【题型】选择题　【知识点】函数　【难度】easy
已知$0 < m < n < 1$，则指数函数\textcircled{1}$y = m^x$，\textcircled{2}$y = n^x$的图象为（  ）

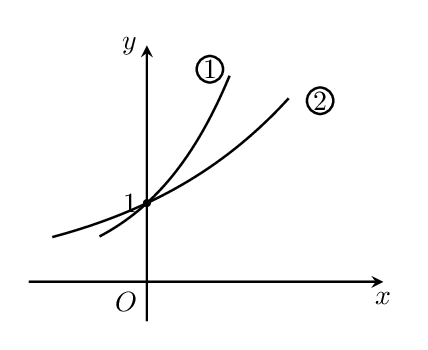
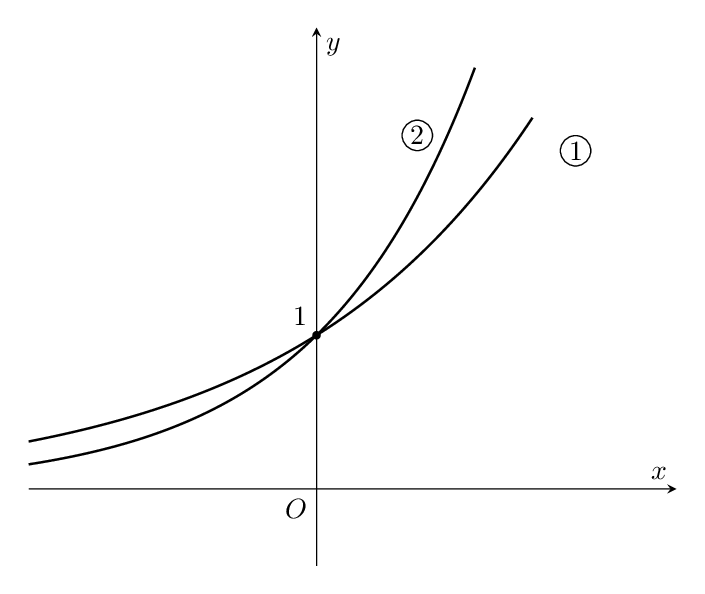
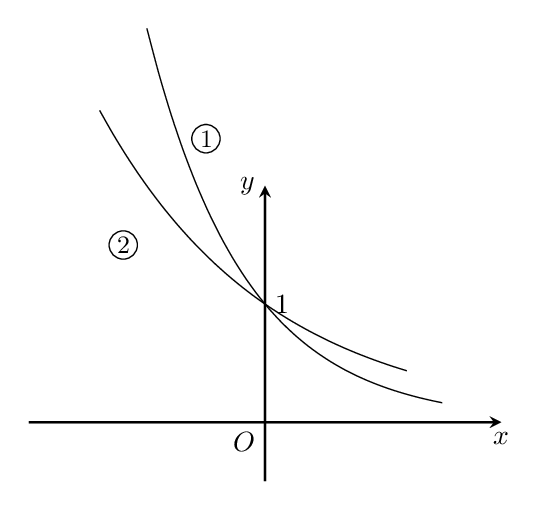
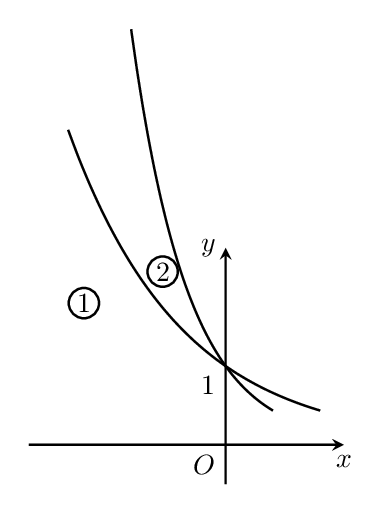
【解答】
\textbf{【答案】}C

\vspace{0.3cm}
\textbf{【分析】}根据指数函数的性质判断即可.

\vspace{0.3cm}
\textbf{【详解】}由$0 < m < n < 1$，

$\therefore y = m^x$，$y = n^x$在$\mathbb{R}$上单调递减，所以排除AB选项；

令$x = 1$，$m < n$，此时图象\textcircled{1}$y = m^x$在\textcircled{2}$y = n^x$的下方

因此C项正确．

\vspace{0.3cm}
故选：C.